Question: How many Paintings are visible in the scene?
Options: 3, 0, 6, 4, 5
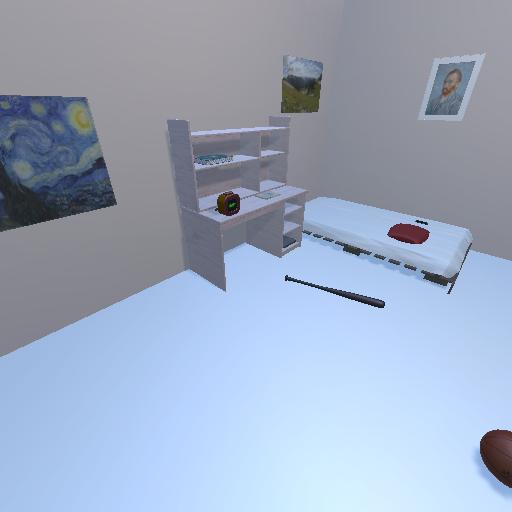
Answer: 3